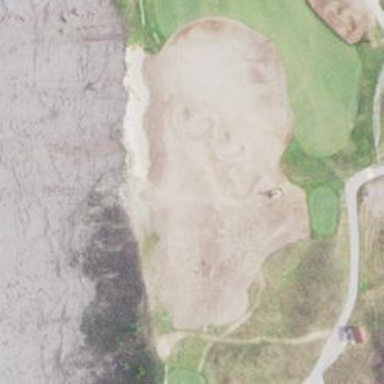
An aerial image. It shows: Sandy area is golf bunker.